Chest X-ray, PA view. Patient: 61 years old, sex F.
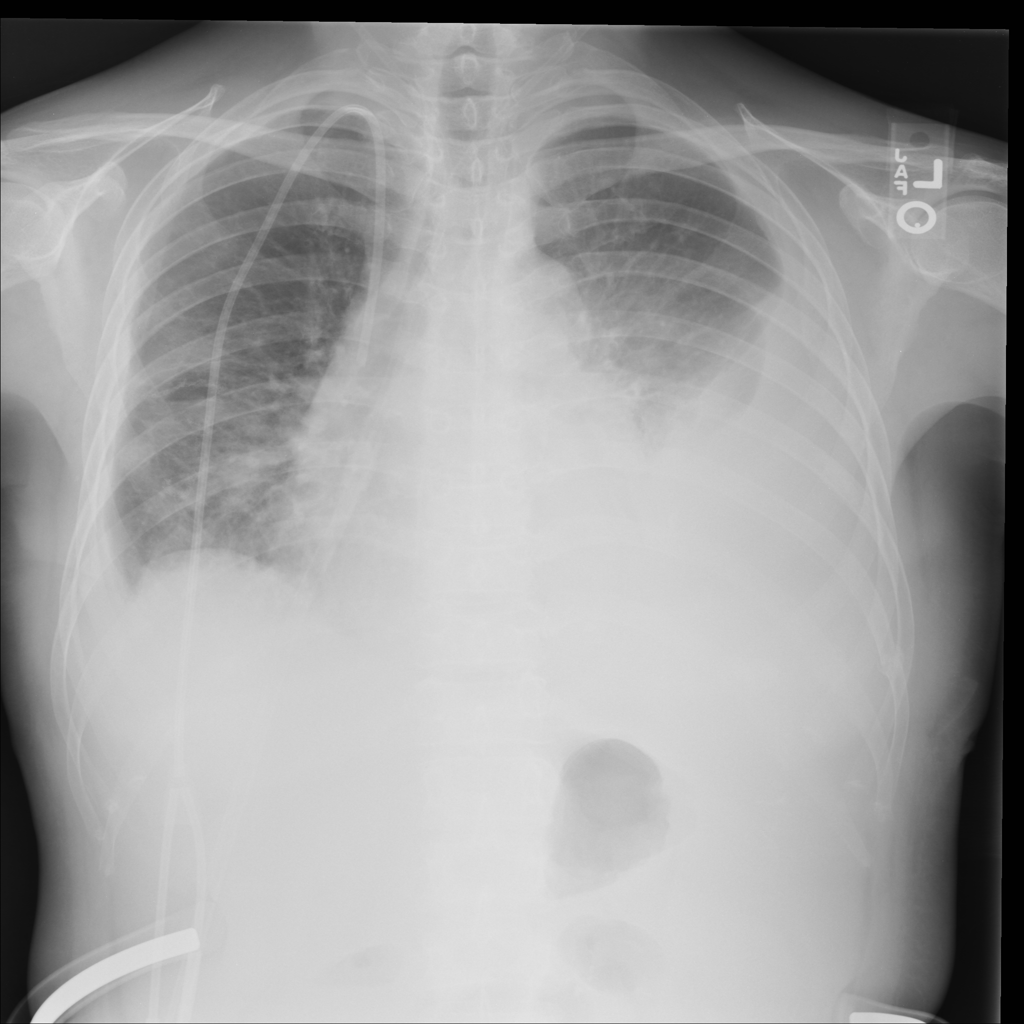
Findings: Effusion